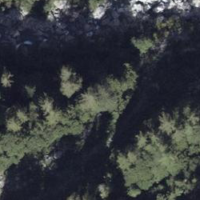
EUNIS habitat code: 44
Species observed at this site:
Ajuga reptans